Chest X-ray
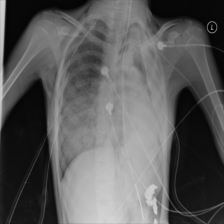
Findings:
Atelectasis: negative
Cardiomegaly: negative
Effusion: negative
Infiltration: positive
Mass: negative
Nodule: negative
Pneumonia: negative
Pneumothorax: positive
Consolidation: positive
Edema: negative
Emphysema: positive
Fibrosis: negative
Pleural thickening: negative
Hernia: negative